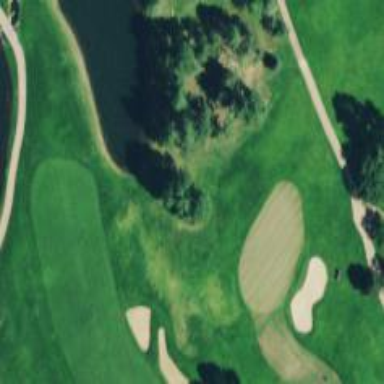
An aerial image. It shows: Rough grassy area used for golf.